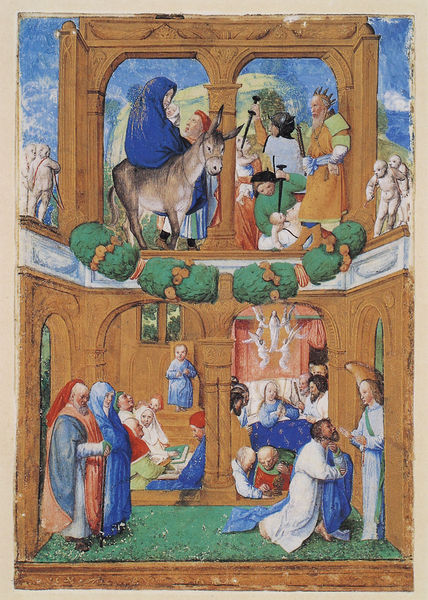
Titel: Einzelnes Blatt
Künstler: Meister der Bibel von Lübeck
Institution: Berlin, Staatliche Museen, Kupferstichkabinett
Schlagwörter: berg, blau, flügel, gemälde, himmel, wolken, frauen, grün, menschen, braun, bunt, frau, männer, säulen, weiss, gebäude, rasen, rot, wiese, beige, architektur, bibel, geschichte, mord, tod, innenraum, vorhang, gold, decke, kind, blatt, esel, kinder, engel, relief, bogen, baby, soldaten, bett, flucht, ruine, knien, kleinkind, jesus, reise, mittelalter, rundbögen, tempel, heilige, töten, putten, maria, ikone, handschrift, josef, ägypten, ikonographie, buchmalerei, empfängnis, manuskript, bethlehem, heilige geist, täten, puttem